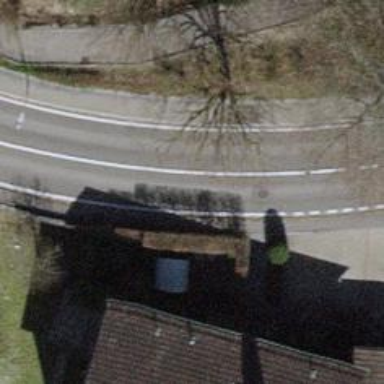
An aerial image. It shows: Asphalt sidewalk along the footway.